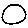
Label: circle